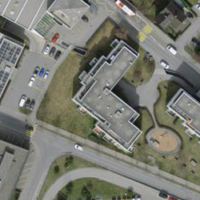
EUNIS habitat code: 54
Species observed at this site:
Autographa gamma